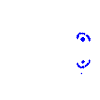
Particle: pion